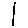
Label: line